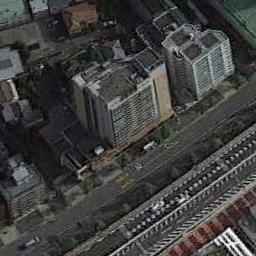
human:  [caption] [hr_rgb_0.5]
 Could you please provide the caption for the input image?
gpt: There is not much traffic on the roads downtown .

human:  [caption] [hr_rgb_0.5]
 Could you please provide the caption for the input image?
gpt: In a business district there are several tall buildings of different shapes and several roads and many trees .

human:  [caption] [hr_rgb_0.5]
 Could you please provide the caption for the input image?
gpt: The commercial area is near the road .

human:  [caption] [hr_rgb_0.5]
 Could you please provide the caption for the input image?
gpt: A commercial area with some buildings of different heights is next to a road .

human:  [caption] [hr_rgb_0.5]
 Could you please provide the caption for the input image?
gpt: It is a commercial area with many buildings .